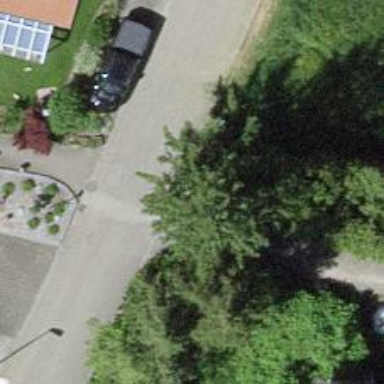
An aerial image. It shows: Service road with paved surface.